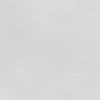
Atmospheric dust classification: dusty